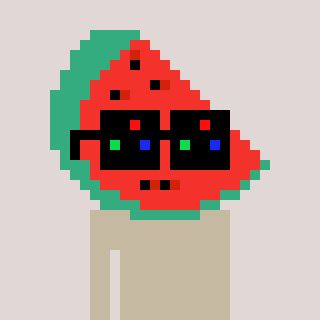
a pixel art character with square black sunglasses, a watermelon-shaped head and a slimegreen-colored body on a warm background